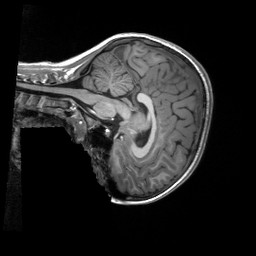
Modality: T1w
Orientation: sagittal
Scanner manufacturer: siemens
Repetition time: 2.3 s
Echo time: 0.00229 s